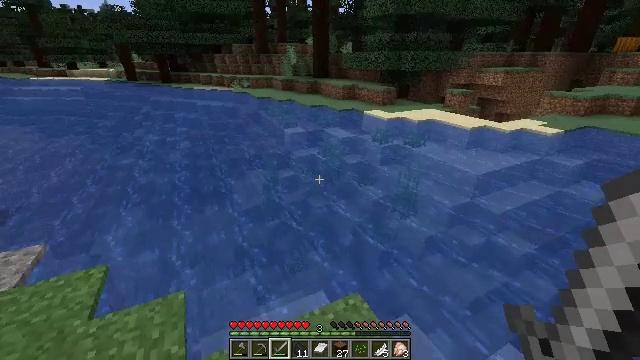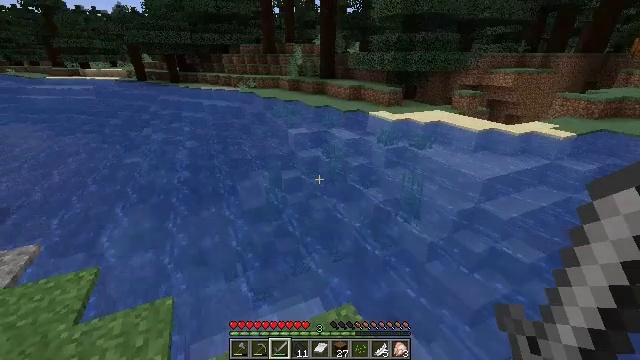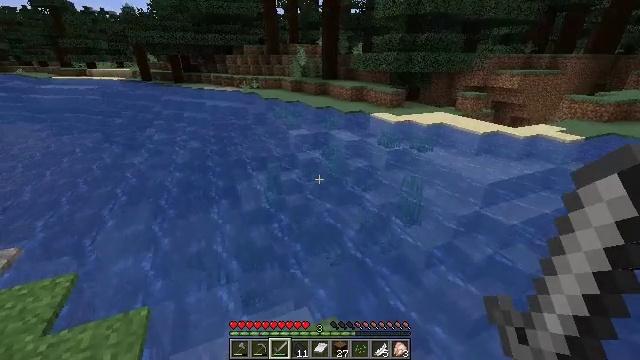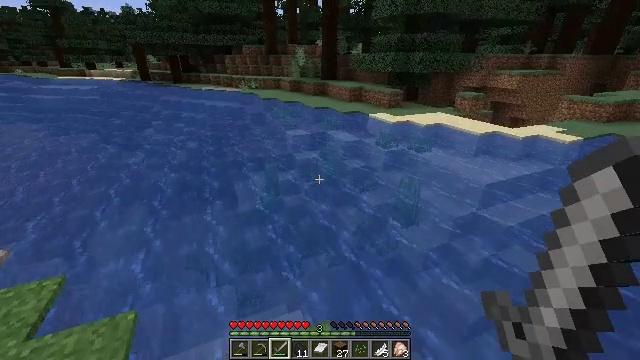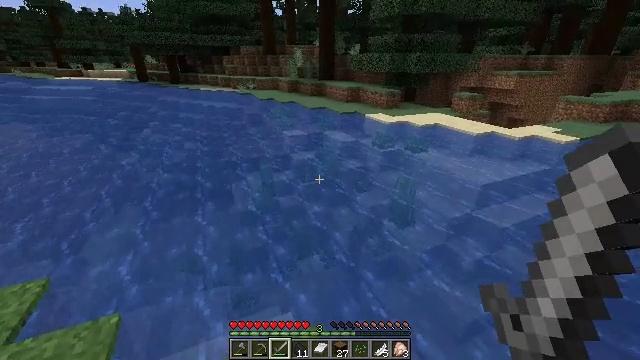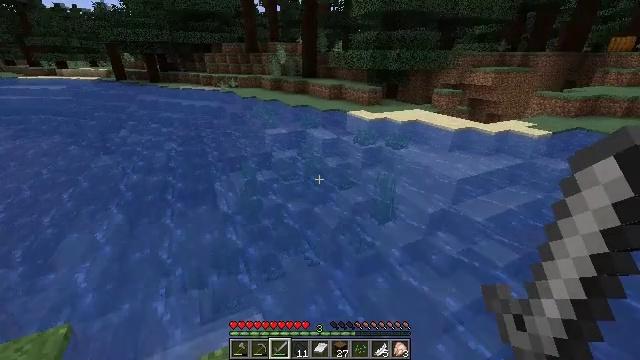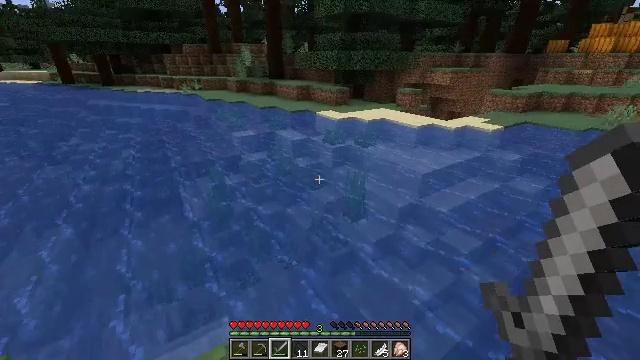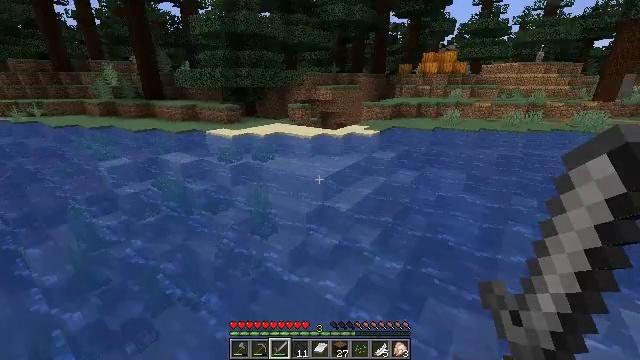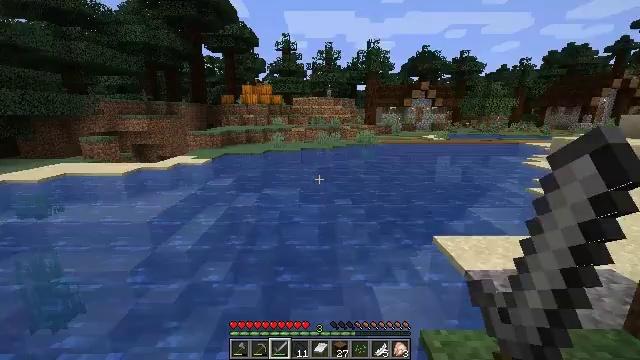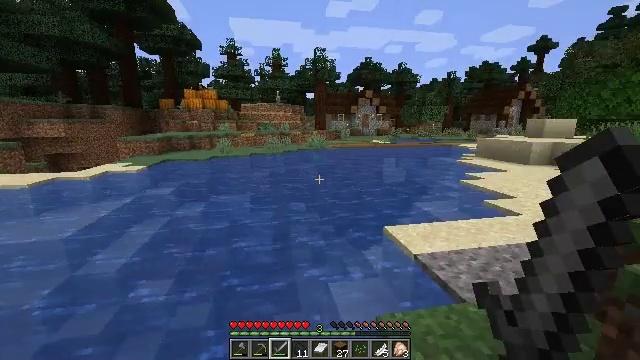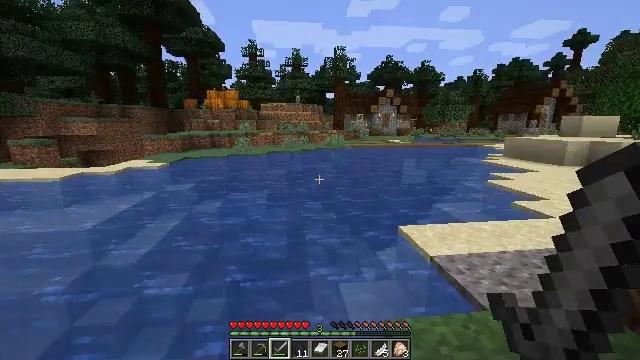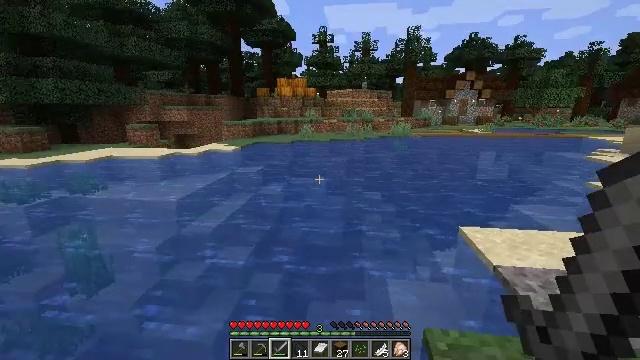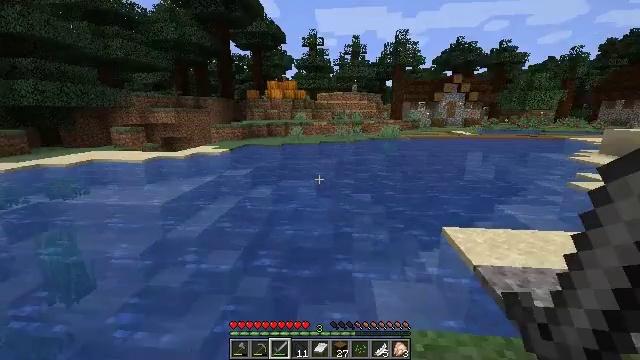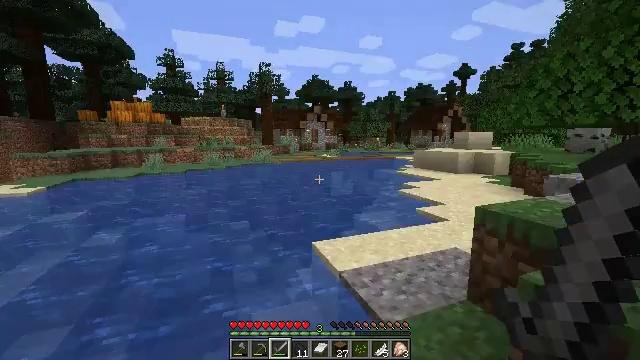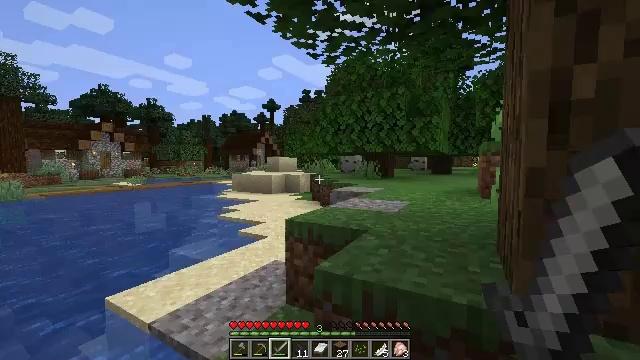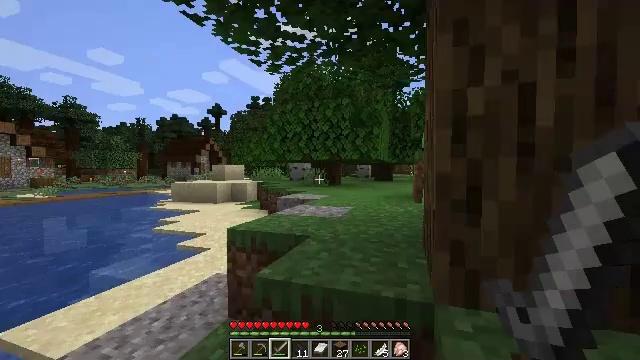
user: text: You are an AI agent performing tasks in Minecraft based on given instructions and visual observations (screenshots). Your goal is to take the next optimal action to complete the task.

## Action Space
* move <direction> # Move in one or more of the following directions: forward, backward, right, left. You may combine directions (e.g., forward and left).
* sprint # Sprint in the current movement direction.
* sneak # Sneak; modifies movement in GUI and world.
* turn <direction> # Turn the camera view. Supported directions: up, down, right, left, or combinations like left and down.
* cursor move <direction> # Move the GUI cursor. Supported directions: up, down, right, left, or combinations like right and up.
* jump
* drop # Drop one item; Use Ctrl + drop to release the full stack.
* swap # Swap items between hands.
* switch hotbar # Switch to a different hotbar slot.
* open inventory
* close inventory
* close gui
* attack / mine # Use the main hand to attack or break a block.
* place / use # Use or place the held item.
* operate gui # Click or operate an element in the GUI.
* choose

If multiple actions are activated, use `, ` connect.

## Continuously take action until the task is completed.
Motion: motion action
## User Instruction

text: Mine block fletching table.
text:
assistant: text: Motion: move forward and move right, turn left
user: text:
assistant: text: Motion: move forward and move right, turn left
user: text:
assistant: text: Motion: move right
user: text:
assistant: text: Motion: move right
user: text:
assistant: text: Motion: move right, turn right
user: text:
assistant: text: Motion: move right, turn right
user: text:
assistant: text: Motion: move right, turn right and up
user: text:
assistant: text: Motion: move right, turn right and up
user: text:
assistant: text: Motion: move right, turn right and up
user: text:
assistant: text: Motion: move right, turn left
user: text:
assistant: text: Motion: move right, turn left and down
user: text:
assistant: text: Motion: move right, turn right
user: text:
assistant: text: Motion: move right, turn right and up
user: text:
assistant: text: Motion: move right, turn right and up
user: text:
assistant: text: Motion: move right, turn right and up
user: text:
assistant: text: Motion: move right
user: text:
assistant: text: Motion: move forward and move right
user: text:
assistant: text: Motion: move forward and move right, turn left
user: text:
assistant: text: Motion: move forward and move right
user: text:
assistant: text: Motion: move forward
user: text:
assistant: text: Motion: move forward, turn left and down
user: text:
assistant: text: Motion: move forward, turn left and down
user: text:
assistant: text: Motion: move forward, turn left and down
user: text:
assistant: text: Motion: move forward, turn left
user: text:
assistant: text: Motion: move forward and move left
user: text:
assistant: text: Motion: move forward and move left
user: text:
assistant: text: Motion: move forward and move left
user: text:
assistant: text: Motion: move forward and move left
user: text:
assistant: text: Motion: move forward and move left
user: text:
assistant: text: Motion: move forward